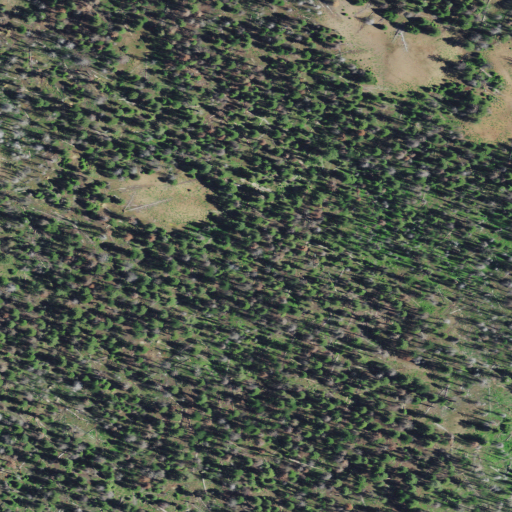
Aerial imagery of plain(s) in Oregon named Buckhorn Meadow containing evergreen forest, grassland, and shrub